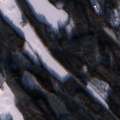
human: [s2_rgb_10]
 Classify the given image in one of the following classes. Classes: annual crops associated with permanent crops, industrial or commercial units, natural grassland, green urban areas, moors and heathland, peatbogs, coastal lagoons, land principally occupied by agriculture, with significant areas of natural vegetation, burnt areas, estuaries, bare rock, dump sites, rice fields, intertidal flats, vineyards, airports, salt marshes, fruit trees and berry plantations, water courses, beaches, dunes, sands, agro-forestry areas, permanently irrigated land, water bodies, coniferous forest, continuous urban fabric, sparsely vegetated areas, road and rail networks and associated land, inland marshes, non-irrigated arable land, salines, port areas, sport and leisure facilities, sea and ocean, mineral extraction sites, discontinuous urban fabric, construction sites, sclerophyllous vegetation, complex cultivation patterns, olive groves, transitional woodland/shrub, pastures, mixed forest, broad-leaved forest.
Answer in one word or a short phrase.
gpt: coniferous forest, mixed forest